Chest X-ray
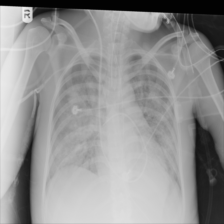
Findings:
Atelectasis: negative
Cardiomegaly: negative
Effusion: negative
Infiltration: negative
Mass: negative
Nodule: negative
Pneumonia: negative
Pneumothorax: negative
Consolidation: negative
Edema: negative
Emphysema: negative
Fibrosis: negative
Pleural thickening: negative
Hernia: negative